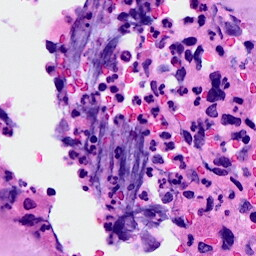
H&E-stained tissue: Breast